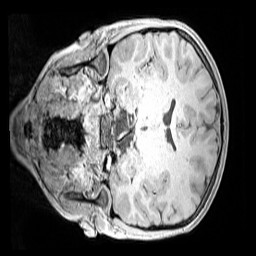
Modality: MP2RAGE
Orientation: coronal
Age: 11
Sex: male
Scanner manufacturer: siemens
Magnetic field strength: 3 T
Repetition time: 4 s
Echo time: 0.00299 s